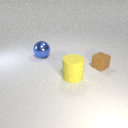
large blue metal sphere to the left of large yellow rubber cylinder